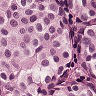
Metastatic tissue present: yes